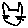
Label: cat